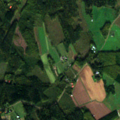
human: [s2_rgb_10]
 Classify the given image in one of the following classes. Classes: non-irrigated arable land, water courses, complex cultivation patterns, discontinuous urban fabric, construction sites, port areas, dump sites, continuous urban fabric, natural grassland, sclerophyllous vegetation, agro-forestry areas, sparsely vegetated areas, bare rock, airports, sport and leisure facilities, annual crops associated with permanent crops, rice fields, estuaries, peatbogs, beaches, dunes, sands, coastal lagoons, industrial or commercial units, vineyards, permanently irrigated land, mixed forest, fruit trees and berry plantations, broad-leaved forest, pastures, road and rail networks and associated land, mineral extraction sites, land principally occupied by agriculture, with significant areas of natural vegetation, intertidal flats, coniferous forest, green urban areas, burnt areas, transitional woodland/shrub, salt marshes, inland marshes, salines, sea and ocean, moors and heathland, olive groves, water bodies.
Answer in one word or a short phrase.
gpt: discontinuous urban fabric, non-irrigated arable land, land principally occupied by agriculture, with significant areas of natural vegetation, broad-leaved forest, coniferous forest, mixed forest